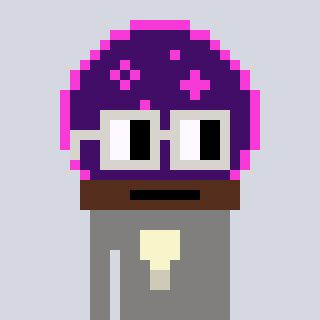
a pixel art character with square light gray glasses, a crystalball-shaped head and a bluegrey-colored body on a cool background